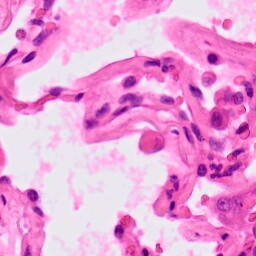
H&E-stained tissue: Lung